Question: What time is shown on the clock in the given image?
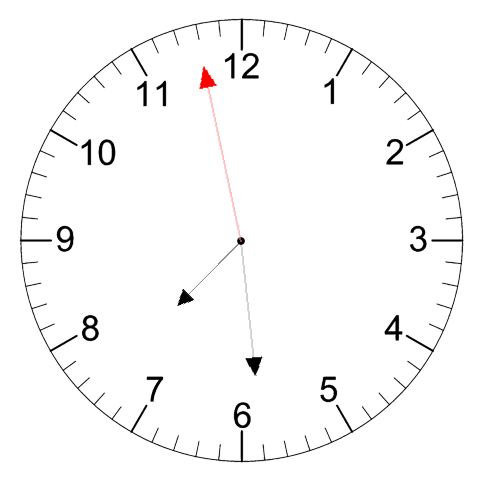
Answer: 07:28:58